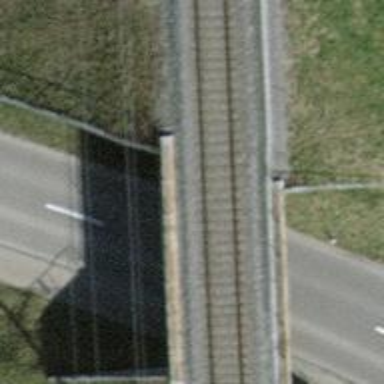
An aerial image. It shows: Bridge with single railway track electrified by contact line.